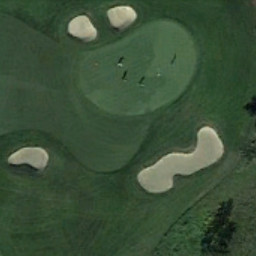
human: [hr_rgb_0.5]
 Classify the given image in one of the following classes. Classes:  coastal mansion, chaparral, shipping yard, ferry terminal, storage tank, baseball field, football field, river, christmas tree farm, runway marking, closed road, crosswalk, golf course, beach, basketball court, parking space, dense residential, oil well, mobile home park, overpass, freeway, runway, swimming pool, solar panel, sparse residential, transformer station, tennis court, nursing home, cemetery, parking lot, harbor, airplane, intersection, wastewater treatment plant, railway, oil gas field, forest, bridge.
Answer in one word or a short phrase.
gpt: golf course